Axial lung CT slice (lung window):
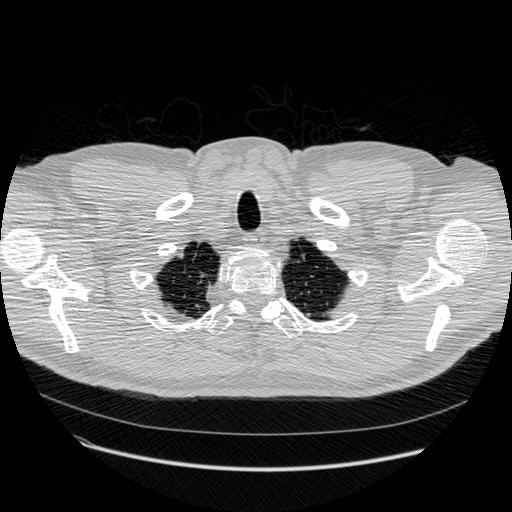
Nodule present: no